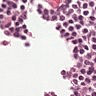
Metastatic tissue present: no